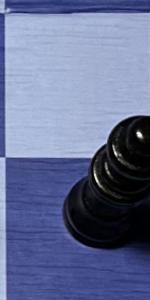
Label: Queen_Black